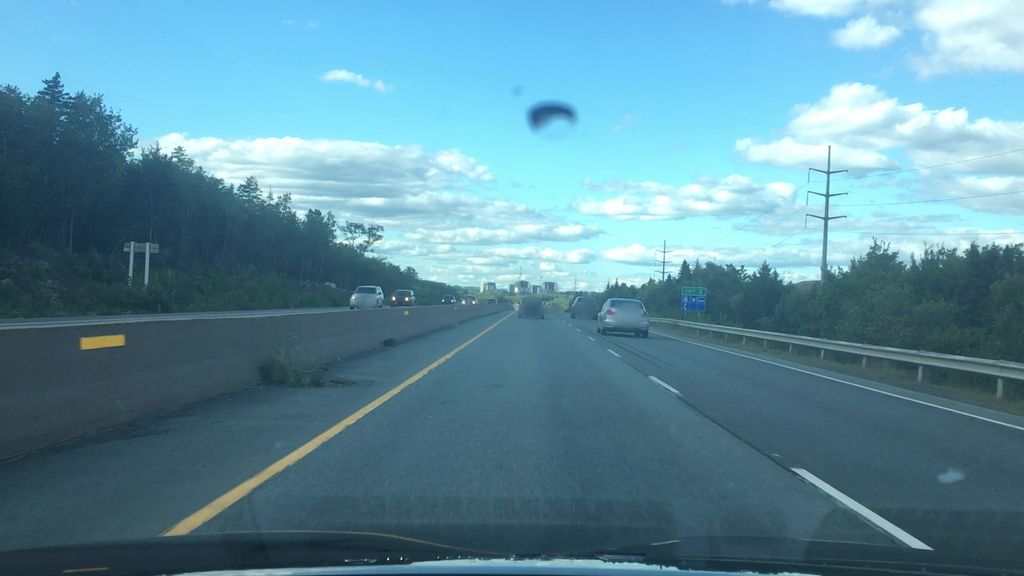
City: halifax